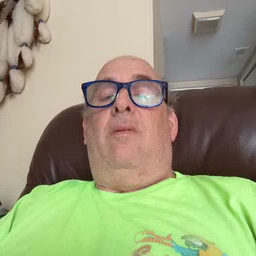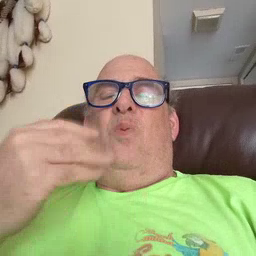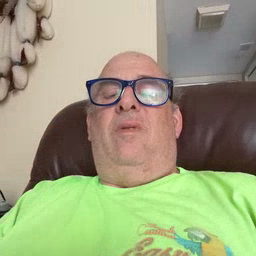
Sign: wet